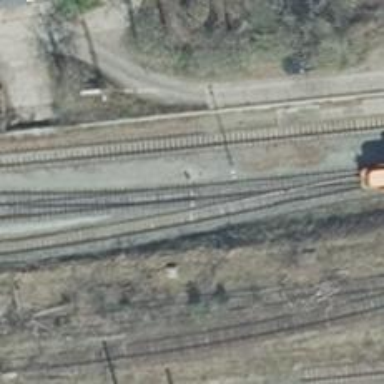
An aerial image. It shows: Railway switch.